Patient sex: M
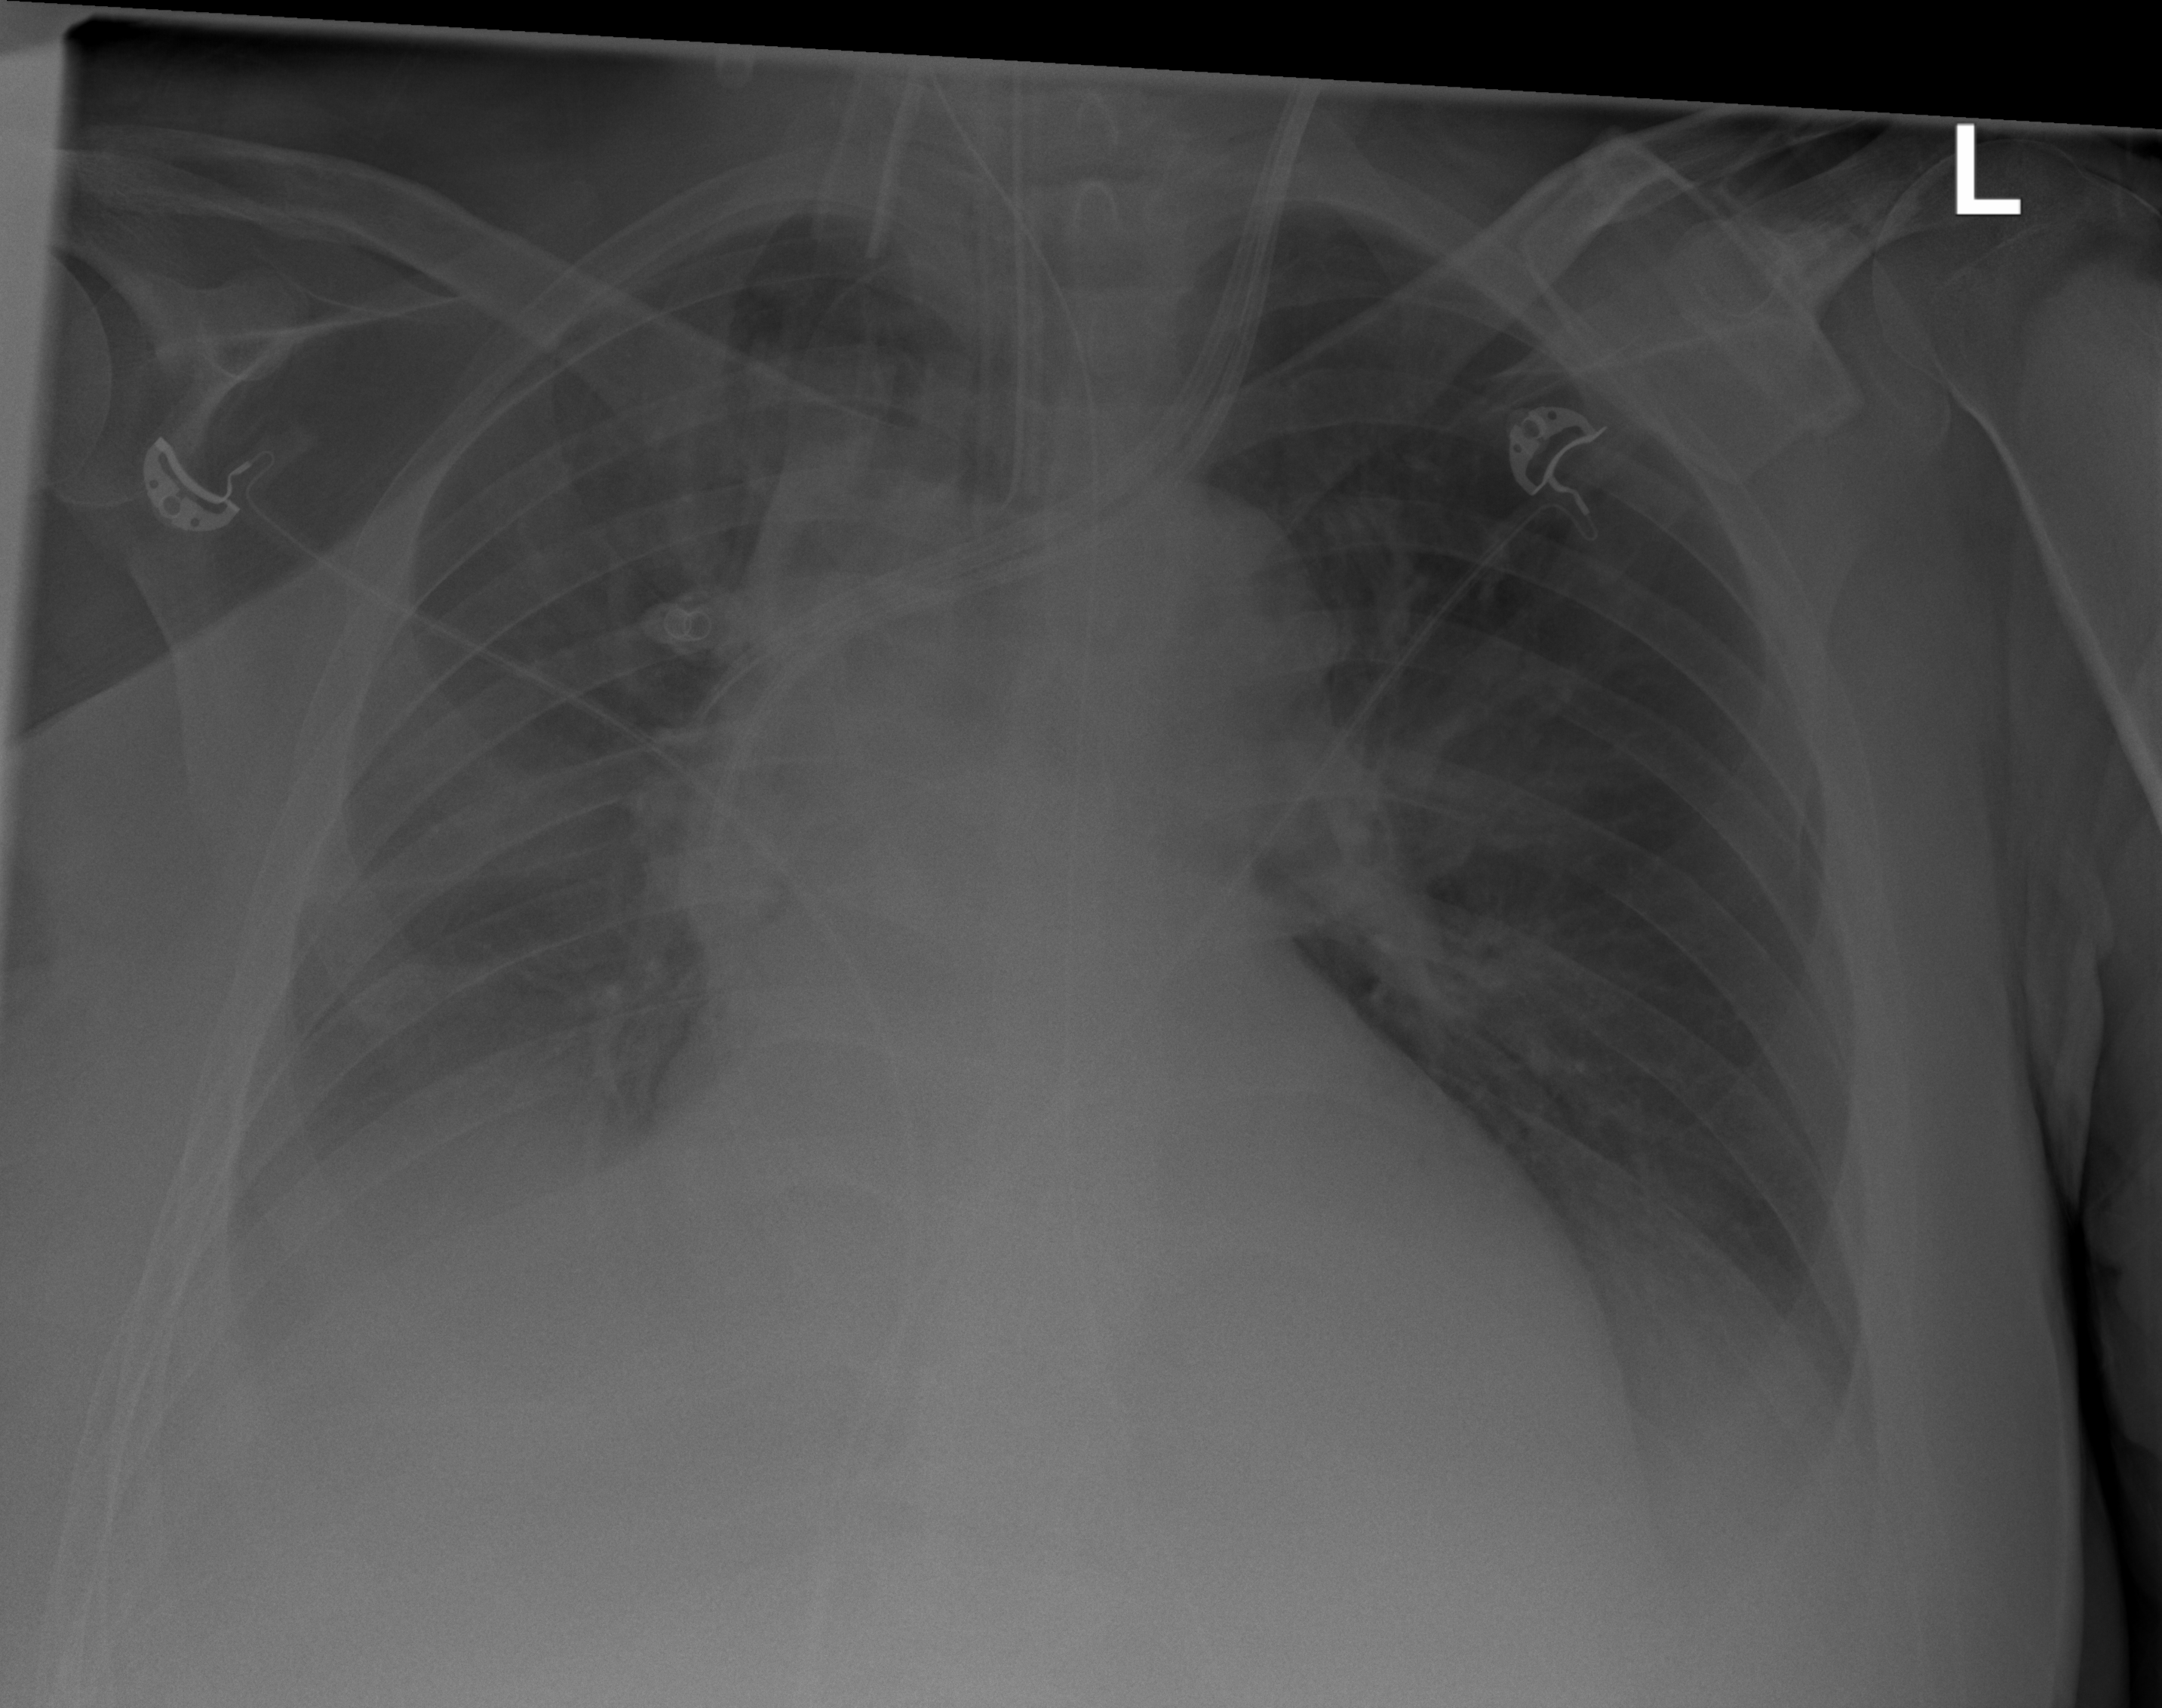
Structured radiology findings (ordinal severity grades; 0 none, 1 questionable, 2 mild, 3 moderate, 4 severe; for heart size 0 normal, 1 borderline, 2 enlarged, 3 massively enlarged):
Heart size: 2
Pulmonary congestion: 2
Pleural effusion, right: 3
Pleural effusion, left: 3
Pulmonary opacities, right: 2
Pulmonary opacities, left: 2
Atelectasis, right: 2
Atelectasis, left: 1